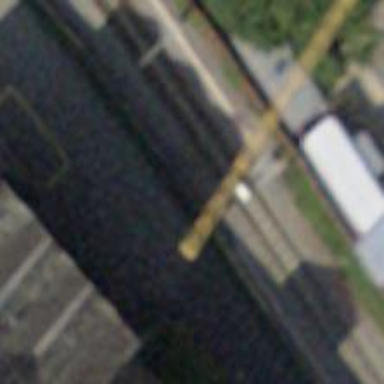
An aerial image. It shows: Railway switch.